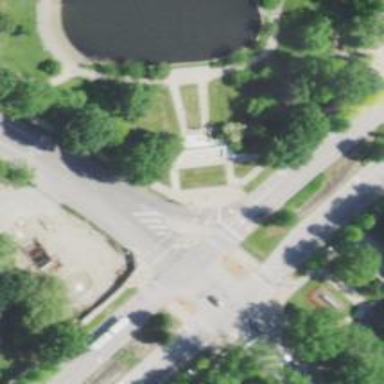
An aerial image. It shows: Footway with zebra crossing.